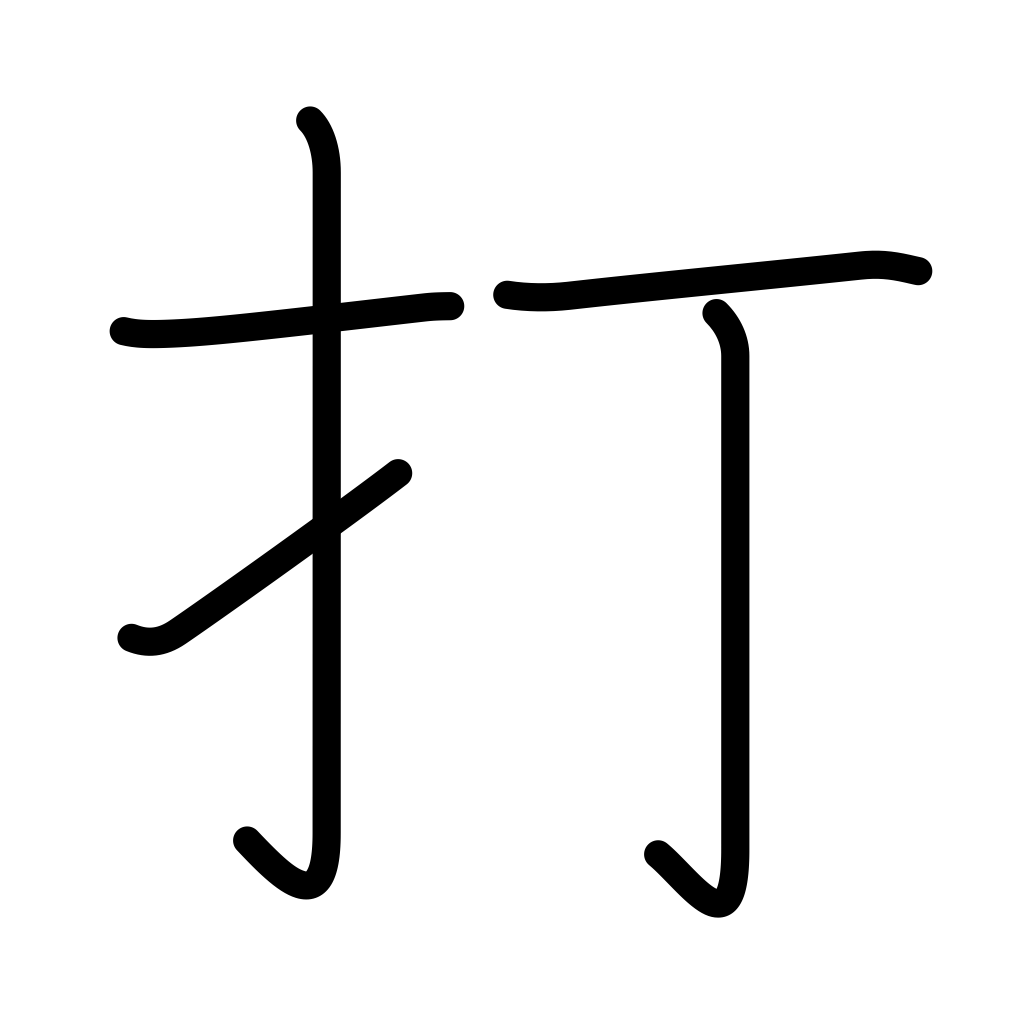
Meaning: strike, hit, knock, pound, dozen